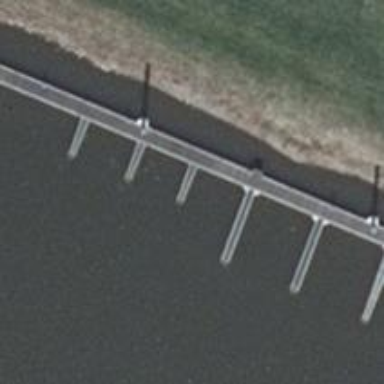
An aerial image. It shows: Man-made pier.